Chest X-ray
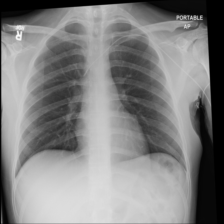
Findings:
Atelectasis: negative
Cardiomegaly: negative
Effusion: negative
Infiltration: negative
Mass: negative
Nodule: negative
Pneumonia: negative
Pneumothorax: negative
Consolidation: negative
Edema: negative
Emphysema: negative
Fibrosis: negative
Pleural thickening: negative
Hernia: negative